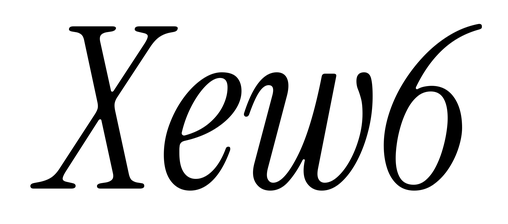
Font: InstrumentSerif-Italic